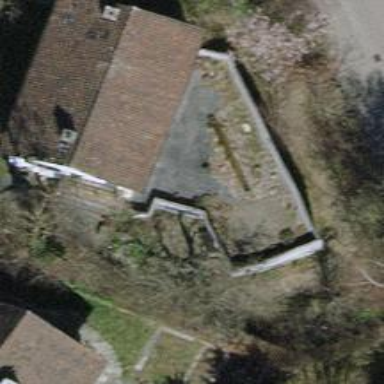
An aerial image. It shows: Building with tile roof.